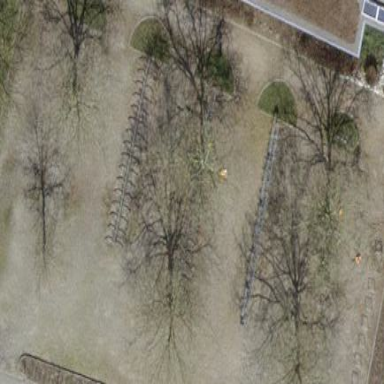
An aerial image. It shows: Bicycle parking area with wall loops.